Interaction volume radius: 5 \u00c5
Interaction volume height: 30 \u00c5
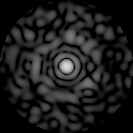
Disorder parameter: 0.8742